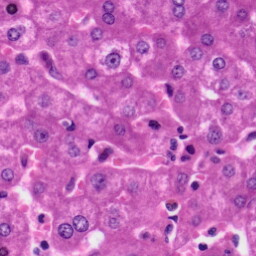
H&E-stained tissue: Liver